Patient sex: M
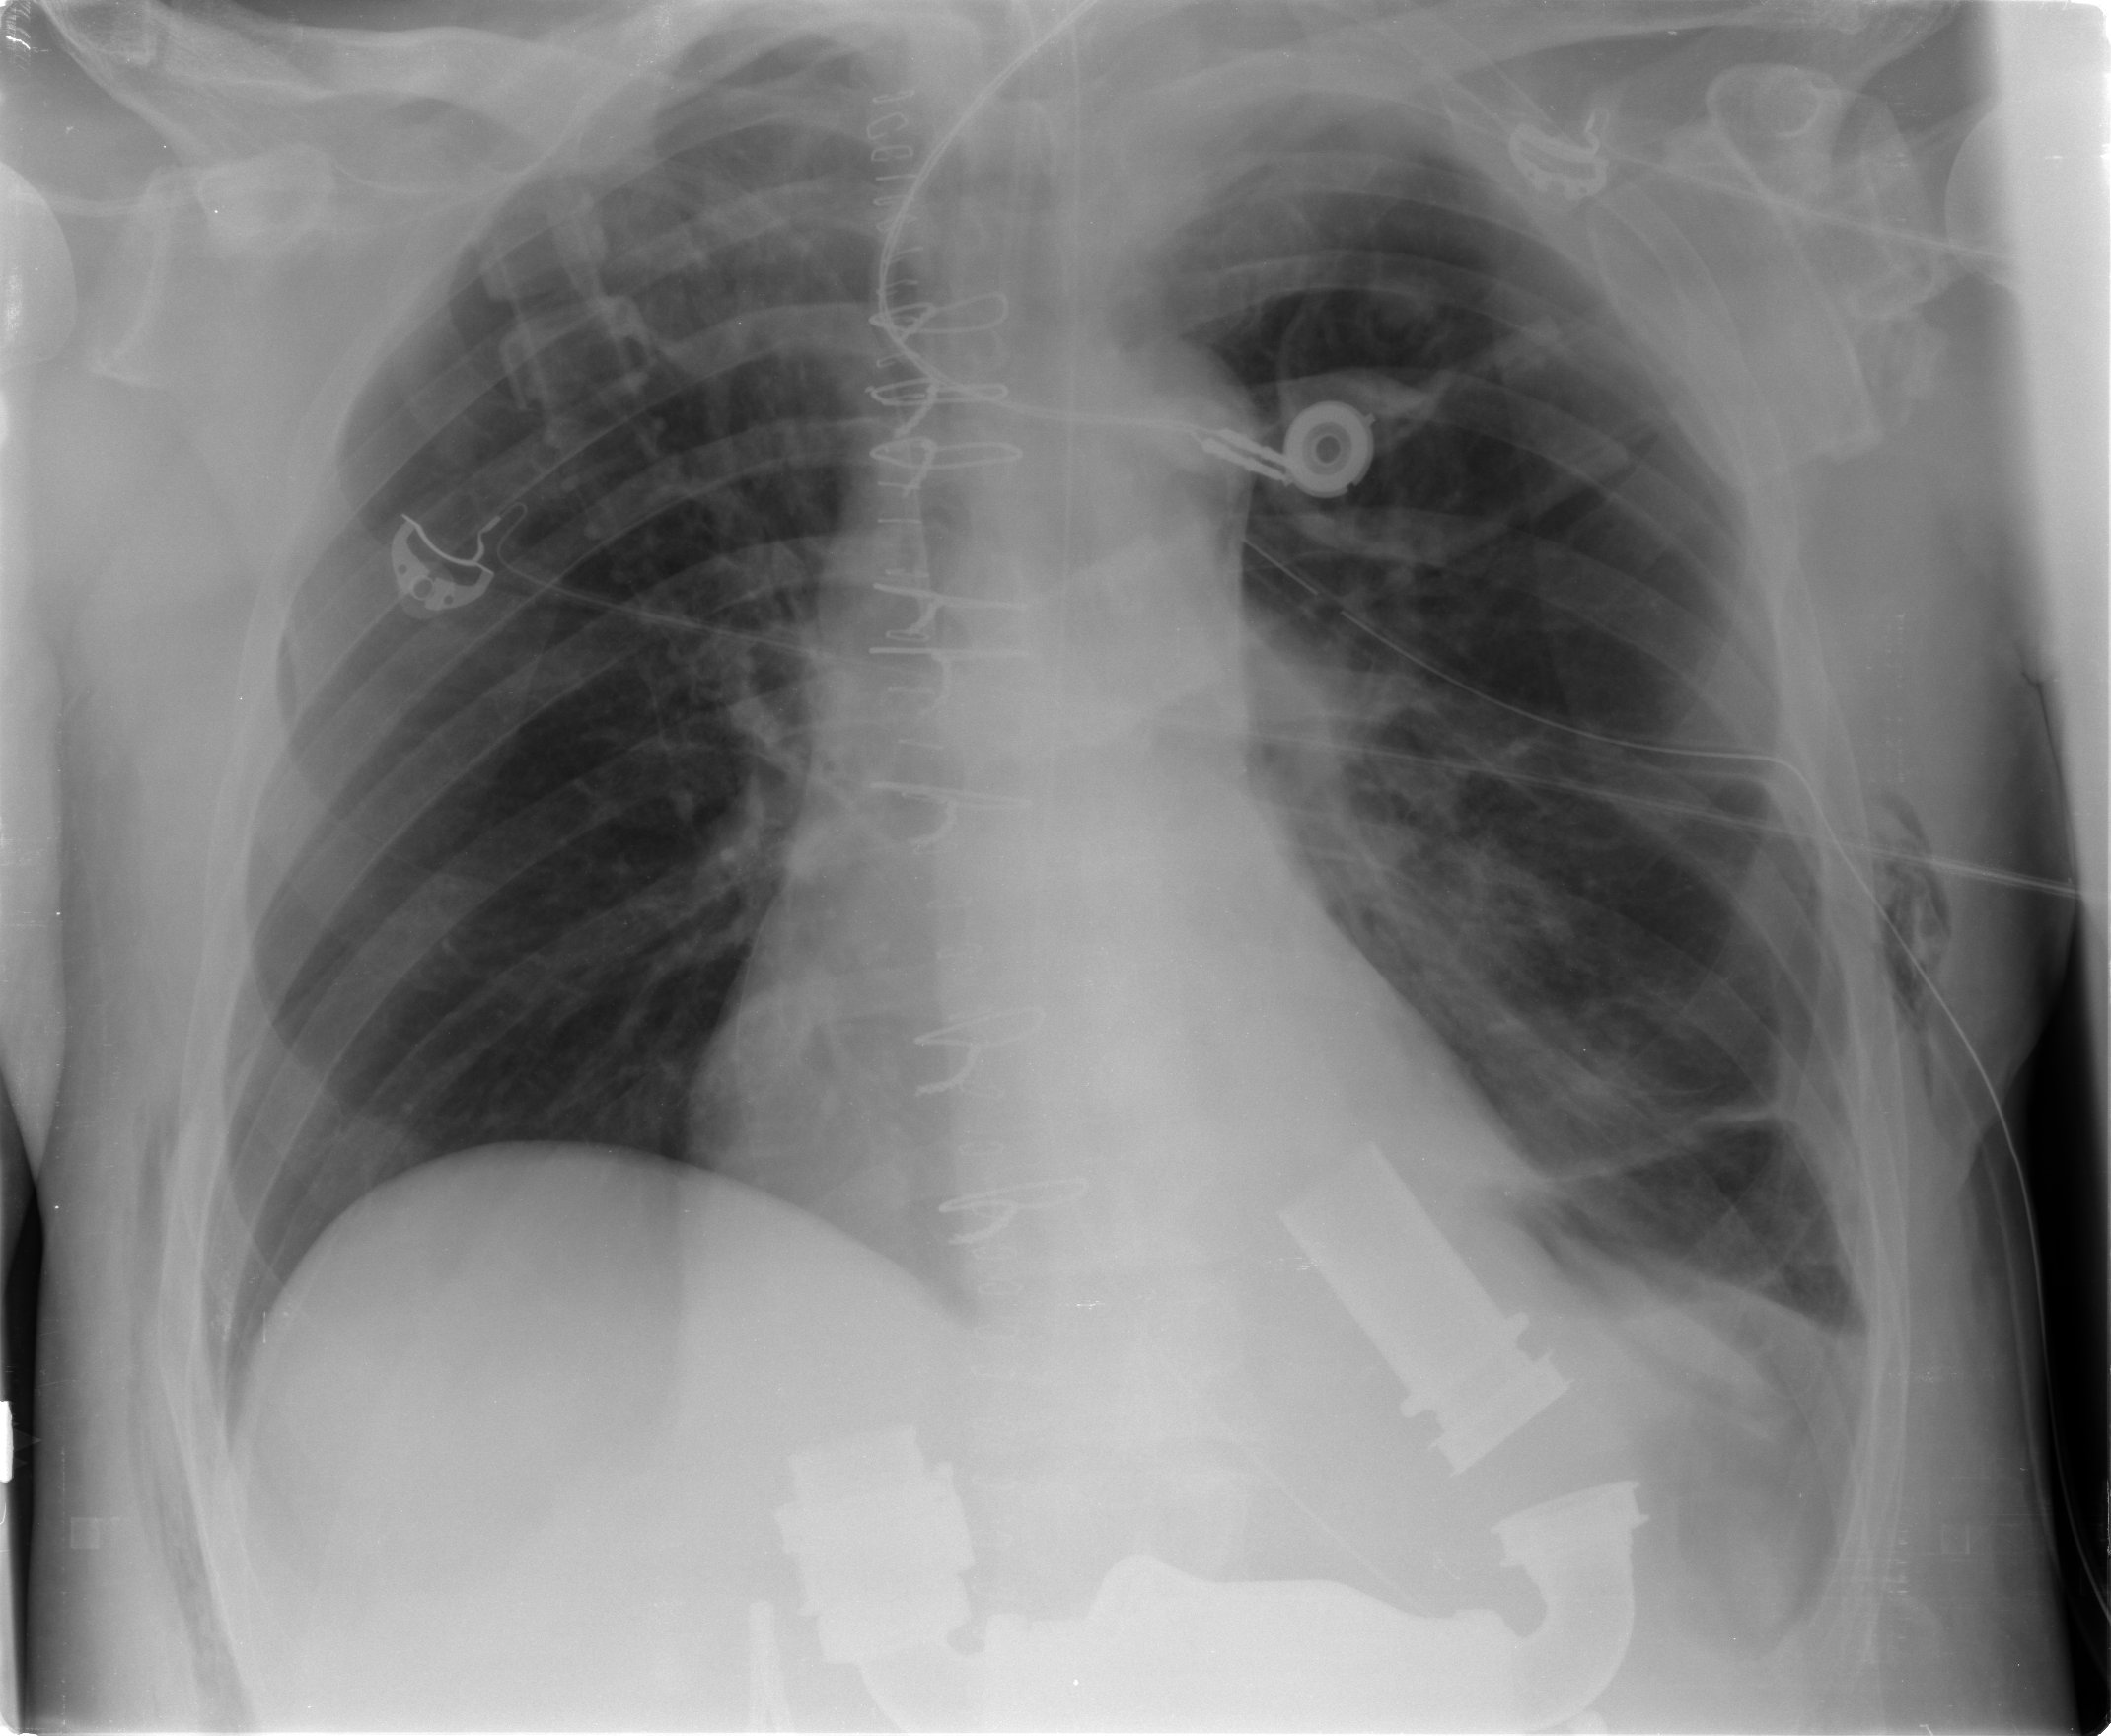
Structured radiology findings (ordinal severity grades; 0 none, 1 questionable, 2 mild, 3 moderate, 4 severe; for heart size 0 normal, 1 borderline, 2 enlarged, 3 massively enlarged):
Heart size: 2
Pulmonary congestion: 0
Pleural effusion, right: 0
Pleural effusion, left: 2
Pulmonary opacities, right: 1
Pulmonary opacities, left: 3
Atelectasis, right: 0
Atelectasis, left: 3